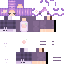
A female human skin with pale skin, wearing brown long hair dressed in a purple tshirt and brown pants, featuring a closed mouth.